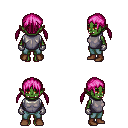
a pixel art fantasy rpg character, female body template, orc, green skin, steel chest armor, teal pants, pink twin-tailed hairstyle, metal gloves, brown shoes, four views (front, back, left, right), 2x2 character sprite sheet, small pixel art, hard edges, no anti-aliasing